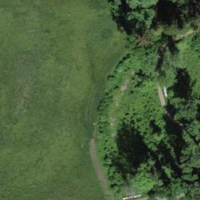
EUNIS habitat code: 24
Species observed at this site:
Tanacetum parthenium